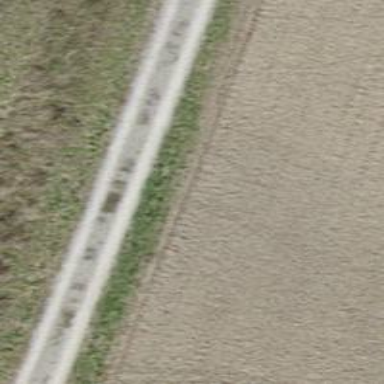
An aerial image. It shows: Compacted grade3 track.